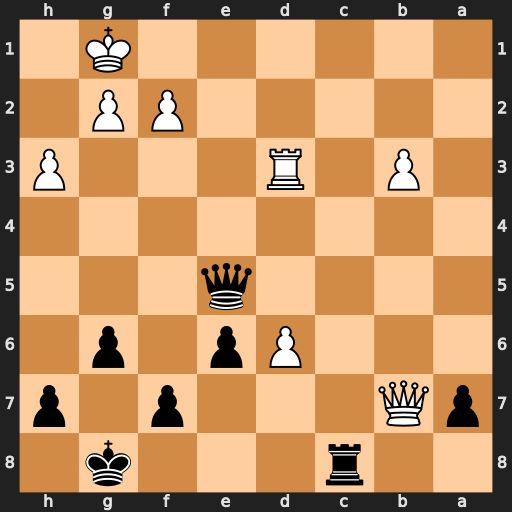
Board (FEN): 2r3k1/pQ3p1p/3Pp1p1/4q3/8/1P1R3P/5PP1/6K1
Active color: b
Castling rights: -
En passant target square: -
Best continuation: Rc1+ Rd1 Rxd1#